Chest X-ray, PA view. Patient: 55 years old, sex M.
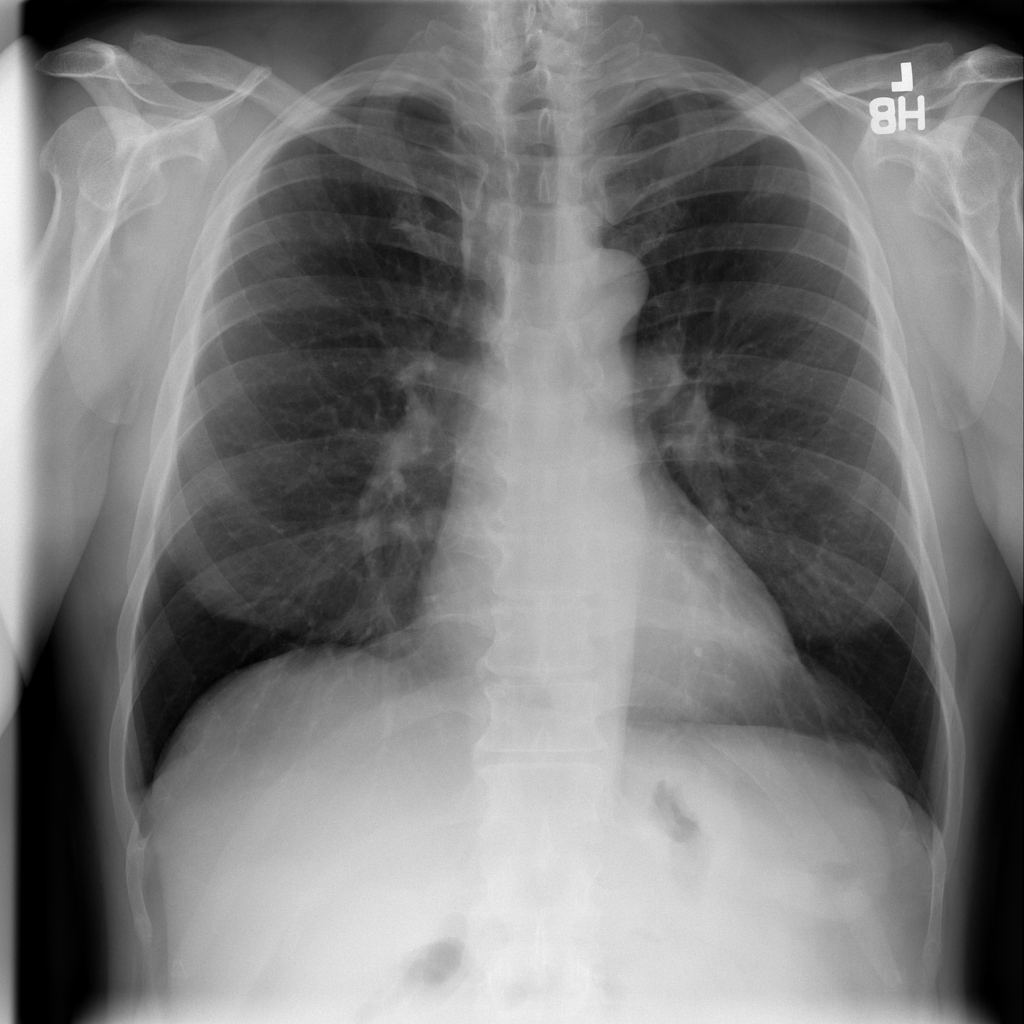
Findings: No Finding